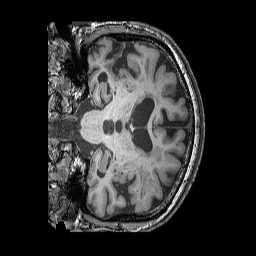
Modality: T1w
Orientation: coronal
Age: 66
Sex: female
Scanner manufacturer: siemens
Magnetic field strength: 3 T
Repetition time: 2.25 s
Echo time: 0.00411 s